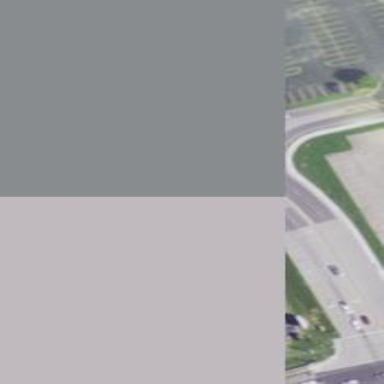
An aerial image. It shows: Kerb barrier.